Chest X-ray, AP view. Patient: 54 years old, sex M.
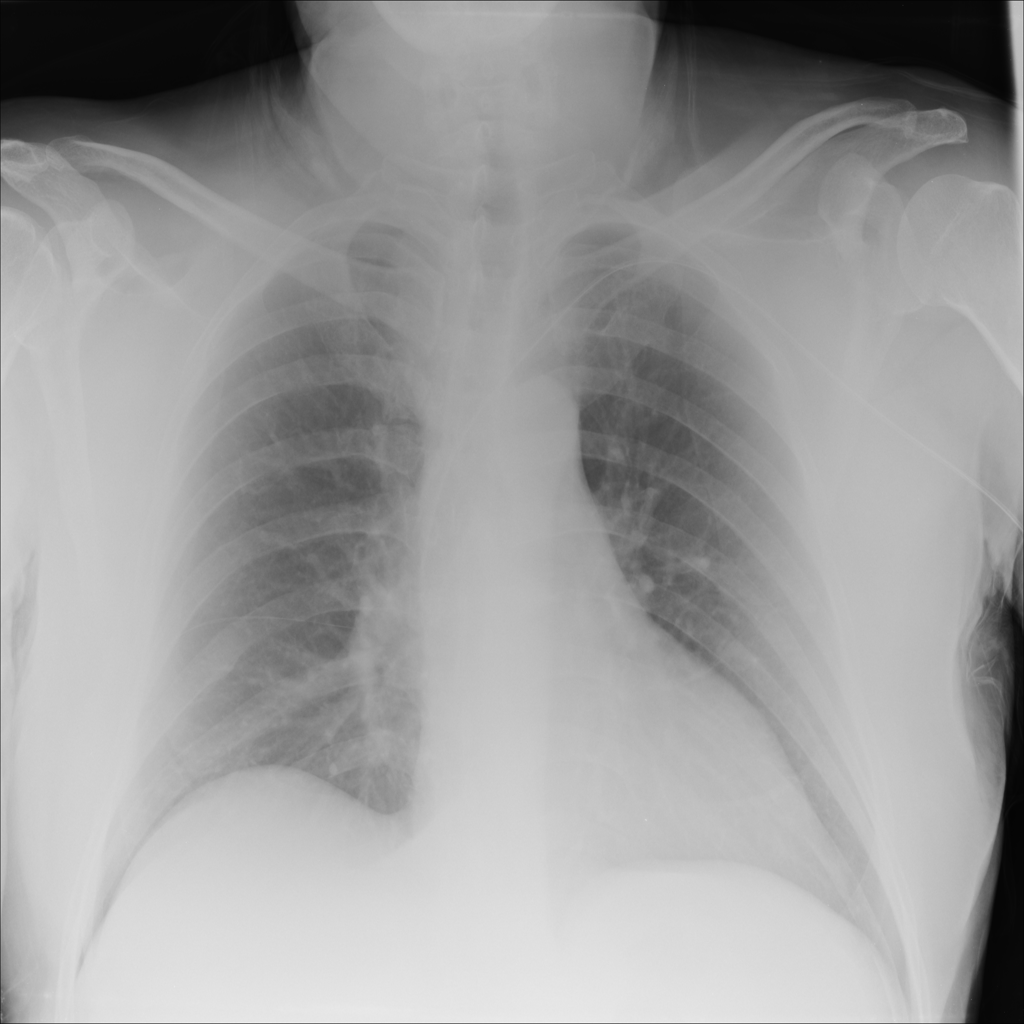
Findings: No Finding